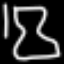
Label: hourglass